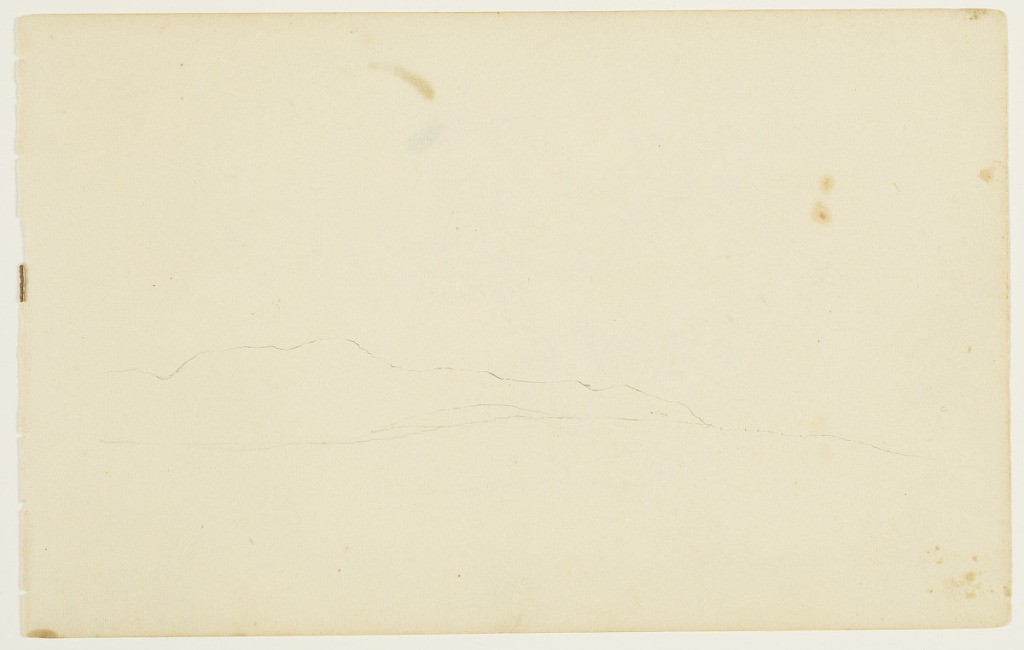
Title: The Catskill Mountains, Catskill, New York
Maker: Frederic Edwin Church, American, 1826–1900
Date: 1844–46
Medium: Graphite on white wove paper; verso: graphite
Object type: Drawing
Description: Landscape sketch showing the outline of  the Catskill Mountains with an elevated rise shown in the foreground, likely viewed from Catskill, New York.

Verso: Landscape sketch from Catskill, New York, showing the sun, or possibly the moon, above the contour of the Catskills and illuminating numerous puffy clouds in the sky around it.